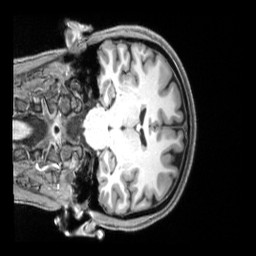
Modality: T1w
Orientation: coronal
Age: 28
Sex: female
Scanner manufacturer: siemens
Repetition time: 2.3 s
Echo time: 0.00229 s